Interaction volume radius: 10 \u00c5
Interaction volume height: 10 \u00c5
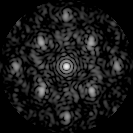
Disorder parameter: 0.3809